Question: I have a very annoying html/css design-bug:
I want to have a footer with a height of '25px', which always stays on the bottom of the site.
The site should always consume '100%' of the browser's screen, and must not display scrollbars.
'''
<body>
<div id="content">foo</div>
<div id="tools">
<img src="img/save.png" alt="save file"/>
<img src="img/save.png" alt="save file"/>
</div>
</body>
'''
'''
*{
padding: 0;
margin: 0;
}
body, html{
position: absolute;
top: 0;
left: 0;
right: 0;
bottom: 0;
}
#content{
background-color: #bbb;
height: calc(100% - 25px);
}
#tools{
height: 25px;
background-color: #ddd;
}
#tools img{
height: 100%;
}
'''
The footer always uses '25px of height', the content-div above consumes the rest.
However, I get an additional whitespace of 4px below the footer, which leads the vertical scrollbar to appear:

This appears in all Browsers (Chrome, Firefox, IE, Opera), so it must be my fault. When I remove the image-element, the space disappears.
What causes this problem and how can I avoid it?
Note that 'overflow: hidden;' in the body-element is not an option.
Here's a <URL>
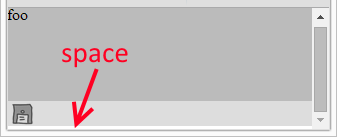
Answer: Can you not just use the regular style of fixed footer on your '#tools' container:
'''
position:fixed;
bottom:0px;
height:25px;
'''
## Update JsFiddle
'''
<div id="content">foo</div>
<div id="tools">
<img src="img/save.png" alt="save file"/>
<img src="img/save.png" alt="save file"/>
<img src="img/save.png" alt="save file"/>
<img src="img/save.png" alt="save file"/>
</div>
'''
'''
#content{
background-color: #bbb;
height: 100%;
}
#tools{
position:fixed;
left:0px;
bottom:0px;
height:25px;
width:100%;
background-color: #ddd;
}
'''